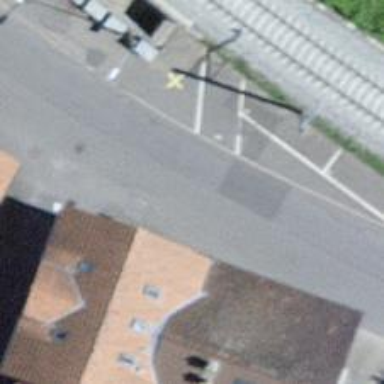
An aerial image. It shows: Public transport stop position.